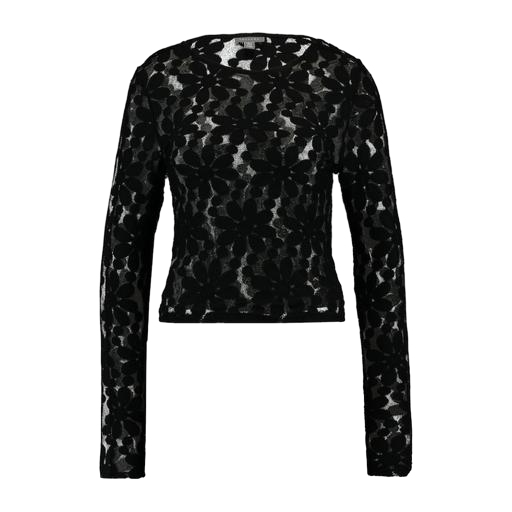
black floral-lace shirt, black floral-appliqué long-sleeved shirt, black mina floral-lace top, white background